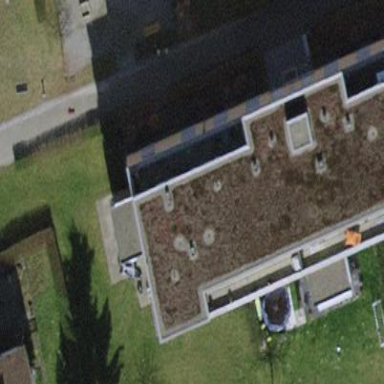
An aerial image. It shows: Building with flat roof.